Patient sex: F
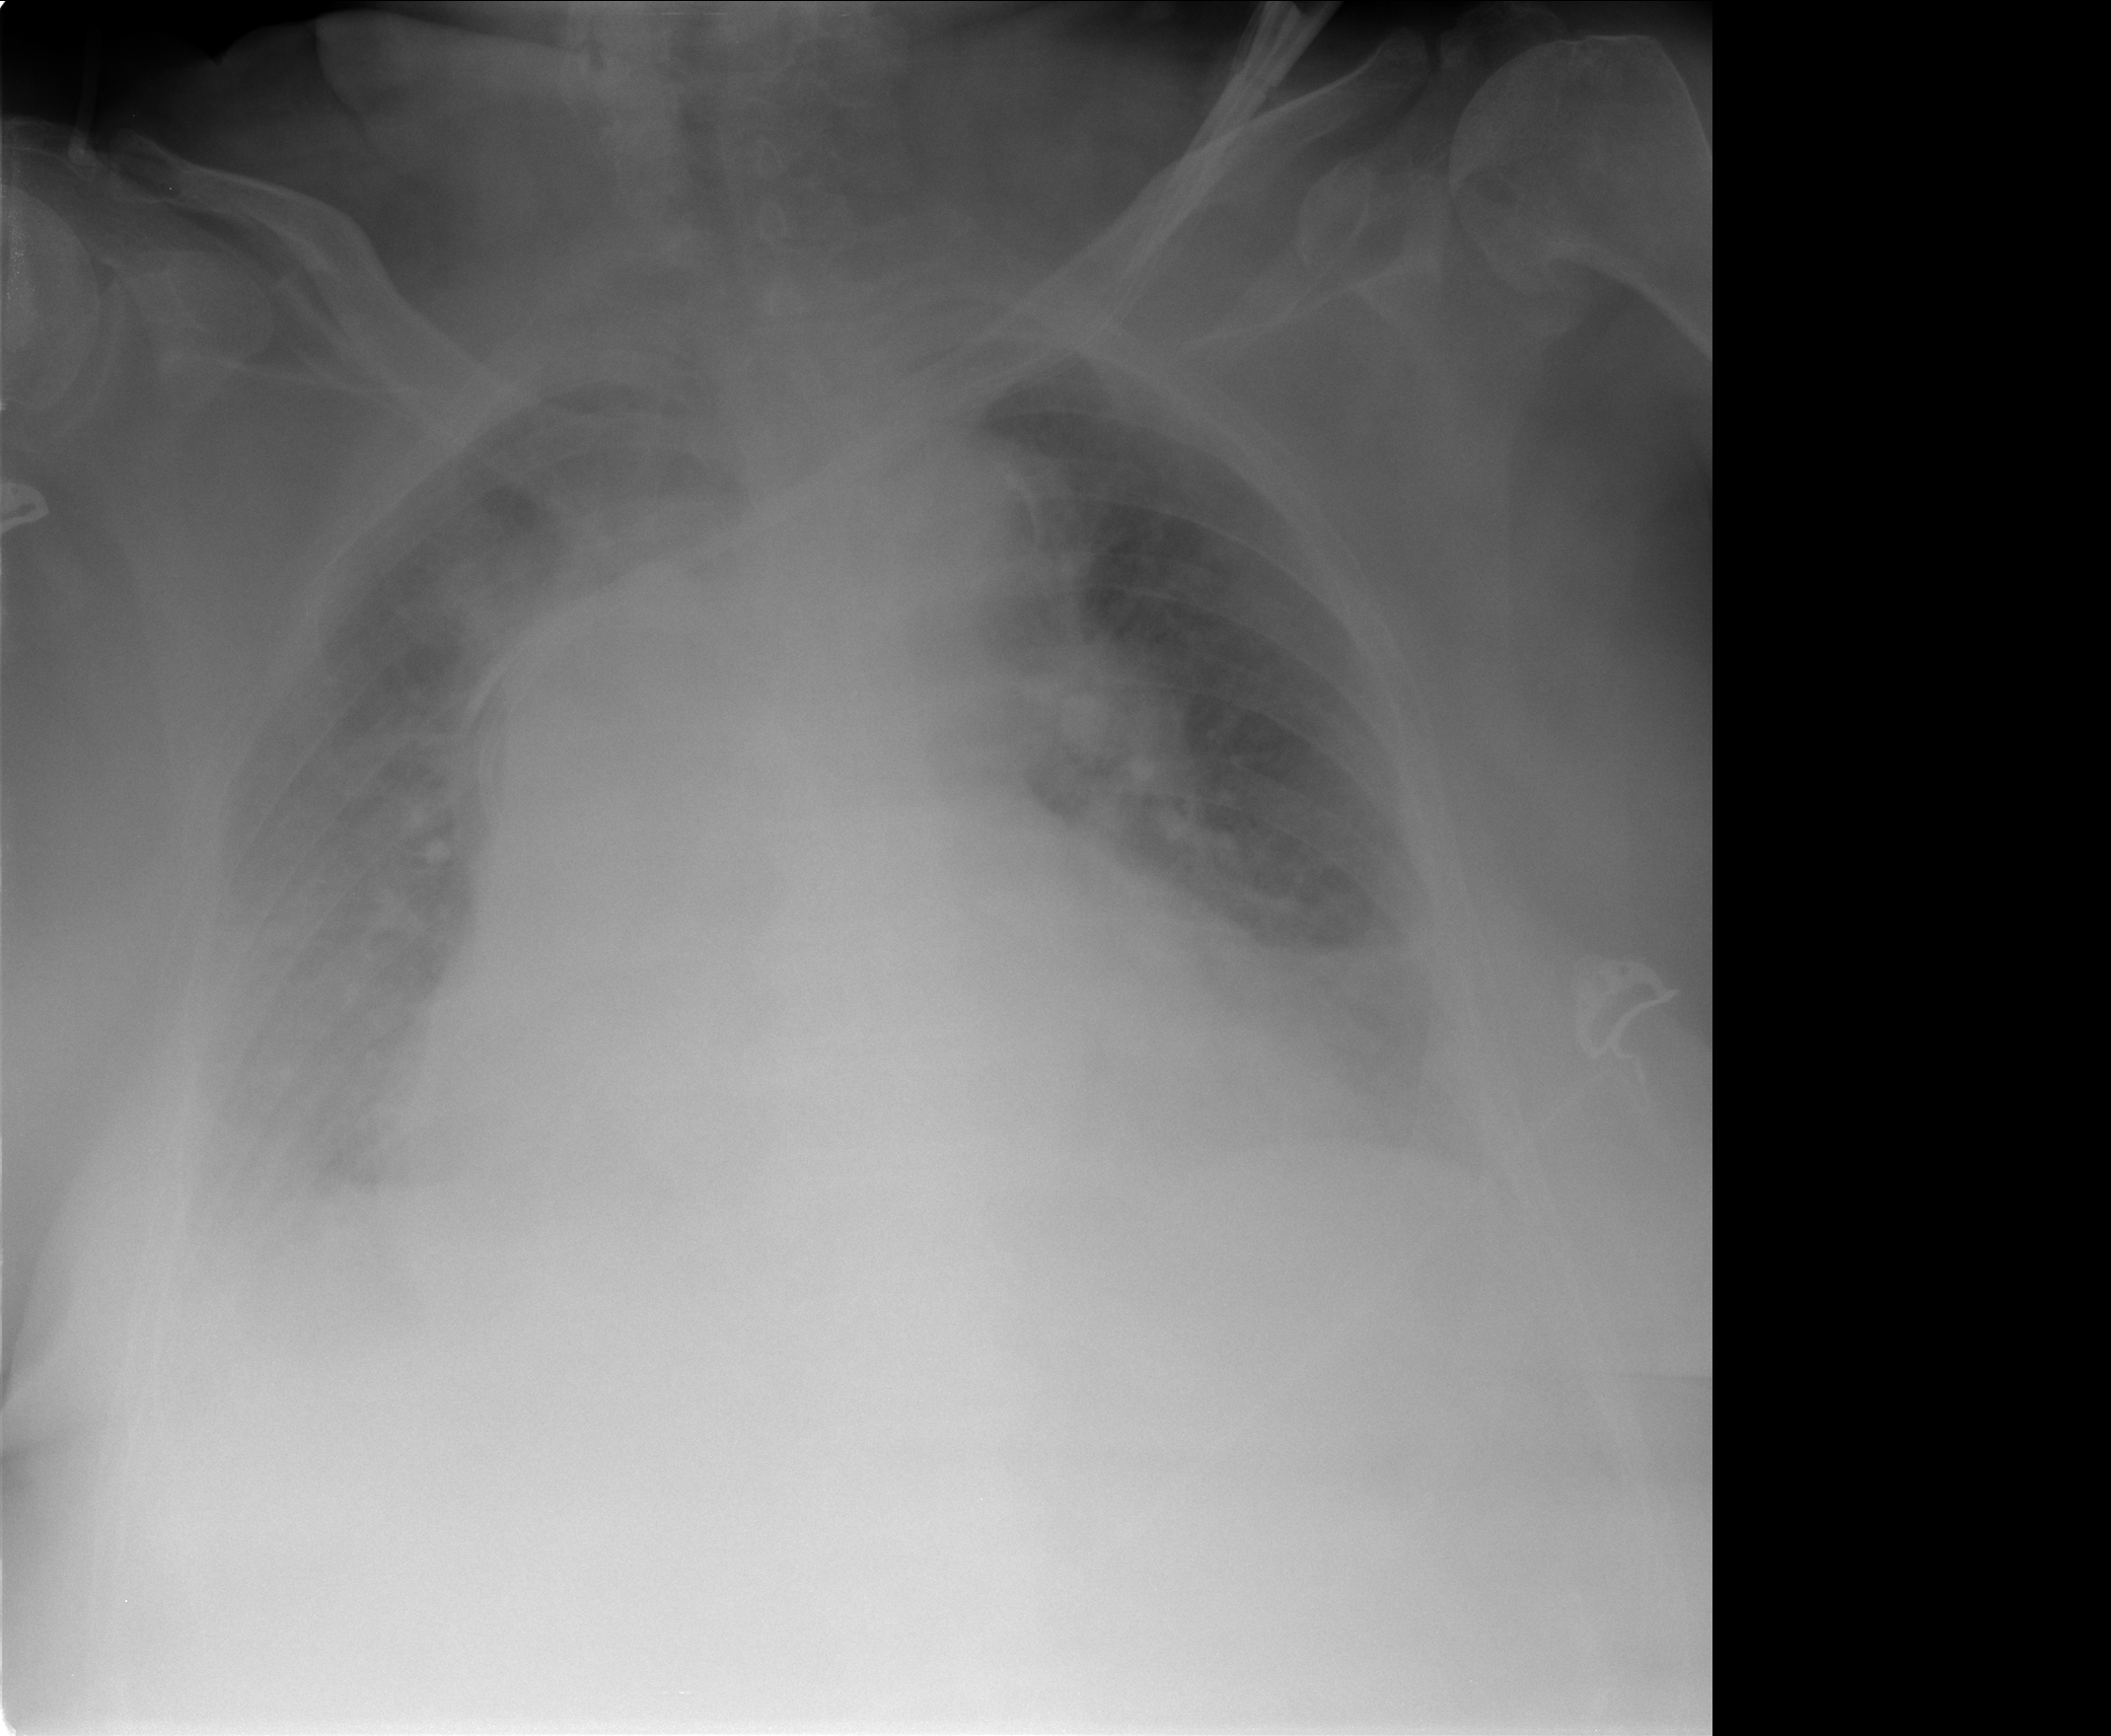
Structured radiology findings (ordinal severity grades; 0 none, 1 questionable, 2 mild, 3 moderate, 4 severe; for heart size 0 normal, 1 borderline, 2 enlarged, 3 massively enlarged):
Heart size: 3
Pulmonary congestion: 3
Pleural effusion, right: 2
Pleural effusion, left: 2
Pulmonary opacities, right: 0
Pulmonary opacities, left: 0
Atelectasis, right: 0
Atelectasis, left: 0